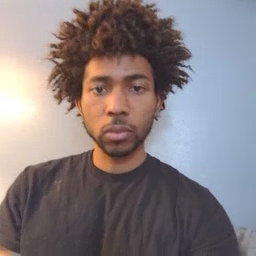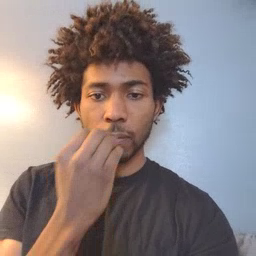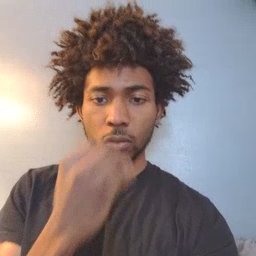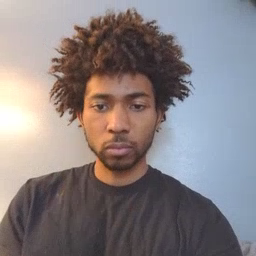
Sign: food